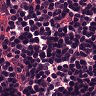
Metastatic tissue present: no